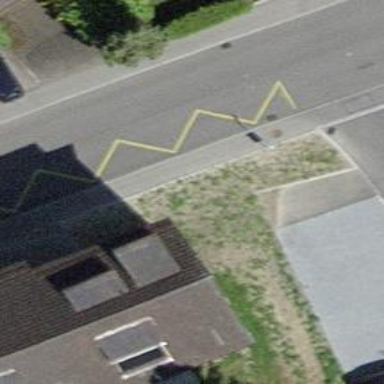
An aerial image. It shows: Bus stop with platform for public transport.